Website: apple
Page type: payment
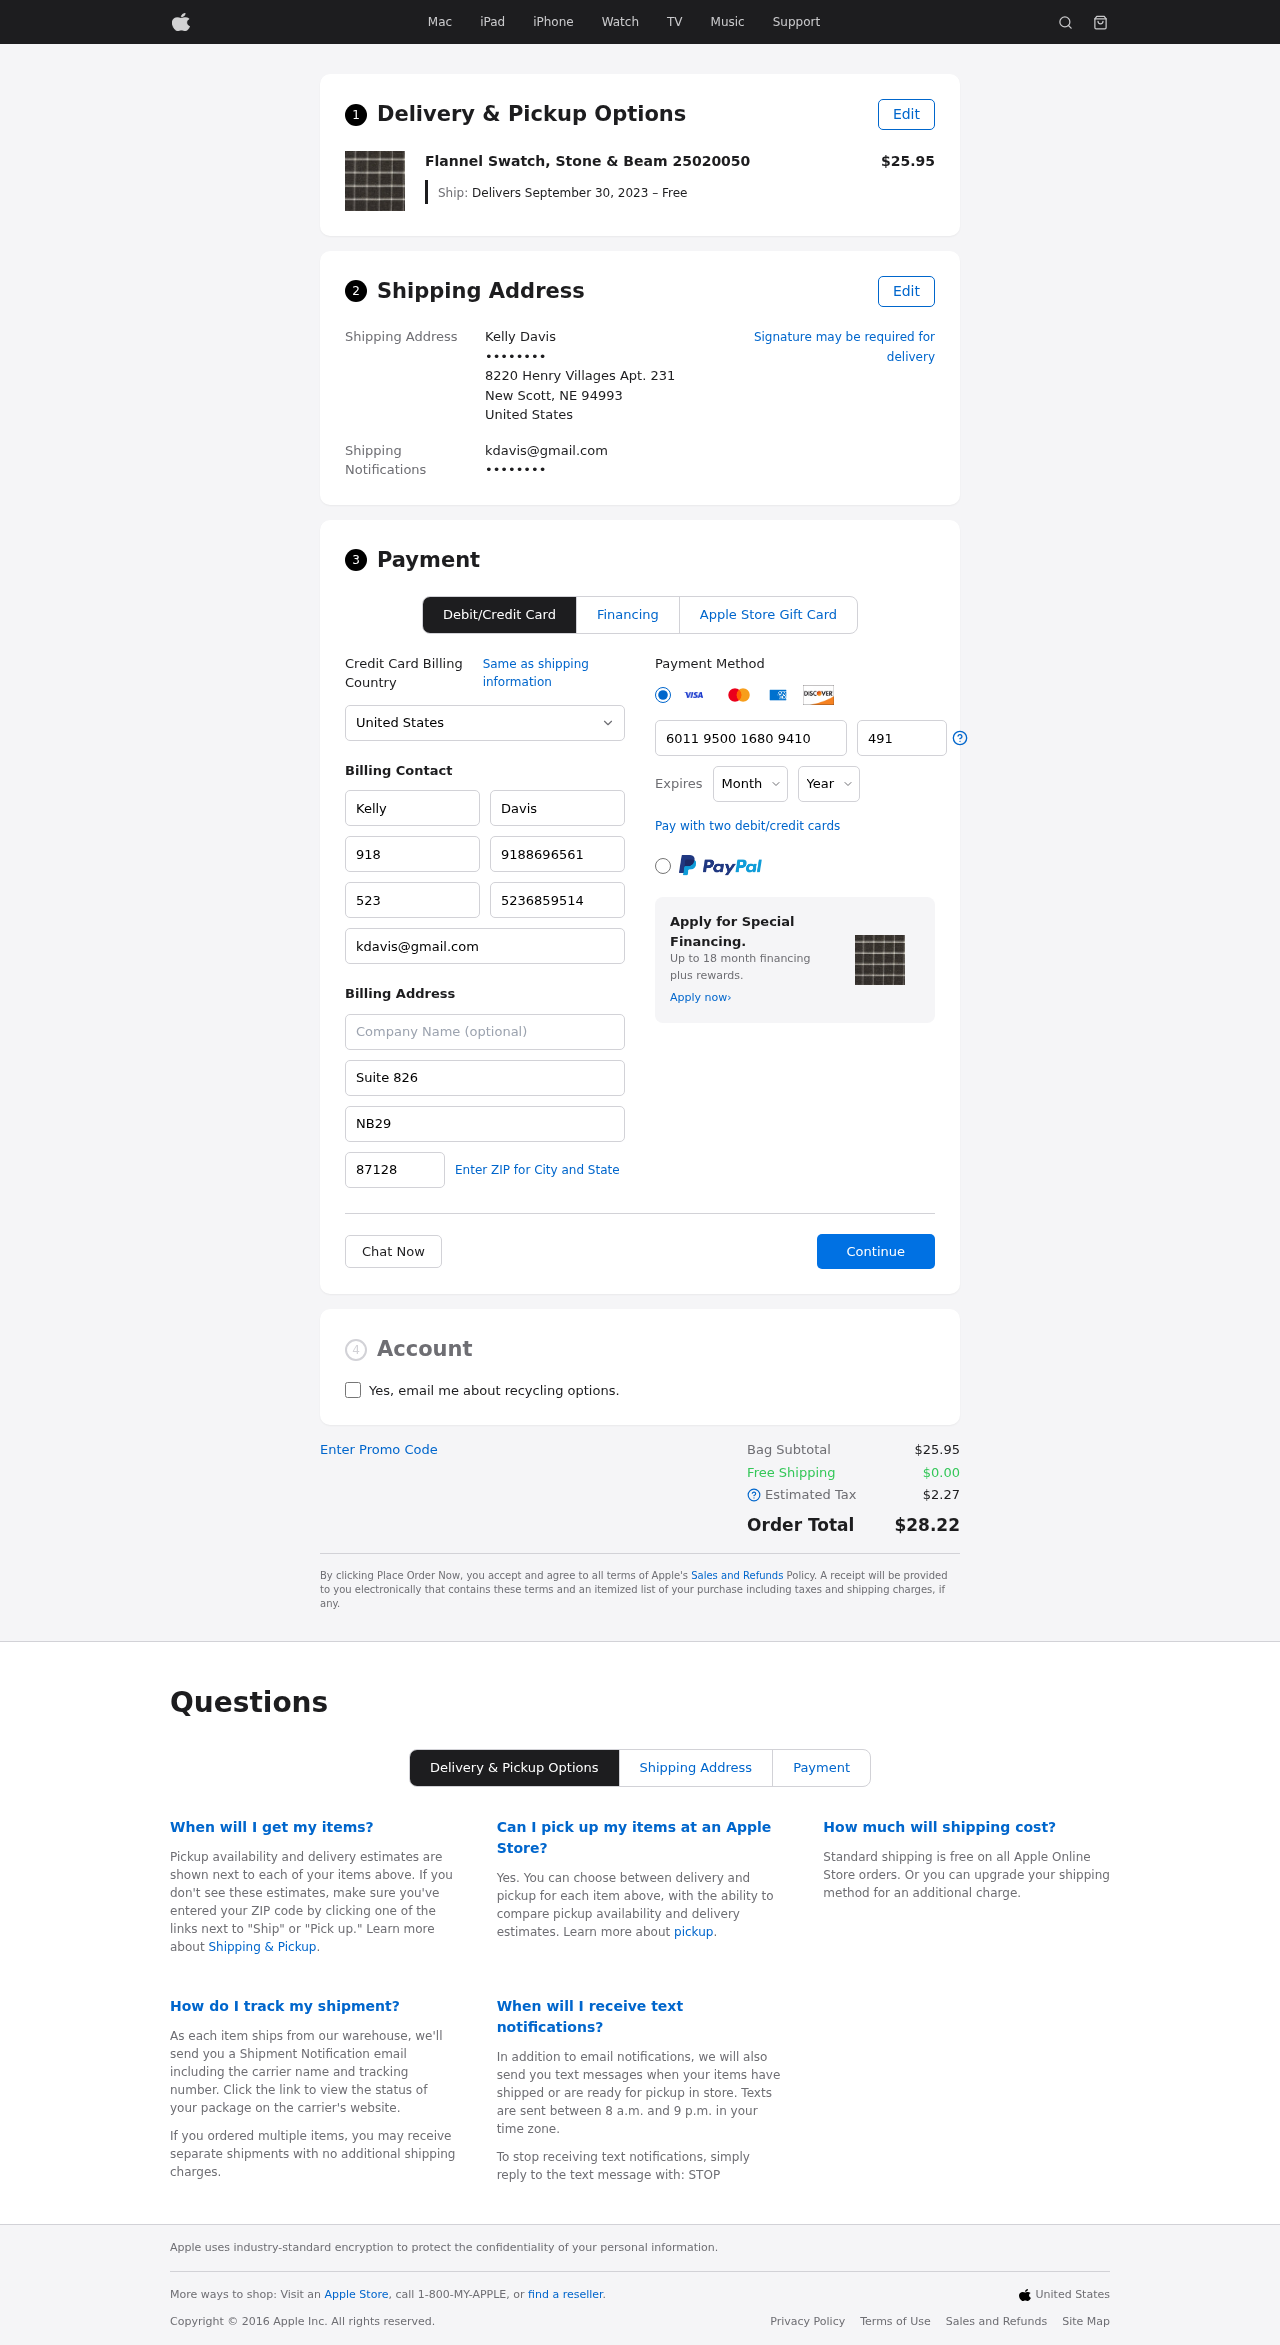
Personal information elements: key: PII_CARD_CVV
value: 491
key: PII_CARD_EXPIRY_MONTH
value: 10
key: PII_CARD_EXPIRY_YEAR
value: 30
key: PII_CARD_NUMBER
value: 6011 9500 1680 9410
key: PII_CITY_STATE_ZIP
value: New Scott, NE 94993
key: PII_COUNTRY
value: United States
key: PII_EMAIL
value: kdavis@gmail.com
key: PII_EMAIL2
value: kdavis@gmail.com
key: PII_FIRSTNAME
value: Kelly
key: PII_FULLNAME
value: Kelly Davis
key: PII_LASTNAME
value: Davis
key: PII_PHONE3
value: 9188696561
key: PII_PHONE_ALT
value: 5236859514
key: PII_PHONE_ALT_AREA
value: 523
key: PII_PHONE_AREA
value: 918
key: PII_POSTCODE2
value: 87128
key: PII_SECURITY_CODE
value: NB29
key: PII_STREET
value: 8220 Henry Villages Apt. 231
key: PII_STREET2
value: Suite 826
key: PII_PHONE
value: ••••••••
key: PII_PHONE2
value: ••••••••
Product elements: key: PRODUCT1_NAME
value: Flannel Swatch, Stone & Beam 25020050
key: PRODUCT1_PRICE
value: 25.95
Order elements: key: ORDER_DELIVERY_DATE
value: Delivers September 30, 2023 – Free
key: ORDER_SUBTOTAL
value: $25.95
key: ORDER_SHIPPING_COST
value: $0.00
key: ORDER_TAX
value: $2.27
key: ORDER_TOTAL
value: $28.22